Question: In my 'PFQueryTableViewController', the custom 'PFTableViewCell's' dont have any separators and i don't know why.

I didn't find anything when googeling.
What am I doing wrong?
'''
class CategoryTableViewController: PFQueryTableViewController {
override func viewDidLoad() {
super.viewDidLoad()
}
override func viewWillAppear(animated: Bool) {
super.viewWillAppear(animated)
self.loadObjects()
}
// Initialise the PFQueryTable tableview
override init(style: UITableViewStyle, className: String?) {
super.init(style: style, className: className)
}
required init(coder aDecoder: NSCoder) {
super.init(coder: aDecoder)
// Configure the PFQueryTableView
self.parseClassName = "Category"
self.pullToRefreshEnabled = true
self.paginationEnabled = false
}
override func didReceiveMemoryWarning() {
super.didReceiveMemoryWarning()
// Dispose of any resources that can be recreated.
}
// Mark - PFQueryTableViewController
override func queryForTable() -> PFQuery {
var query = PFQuery(className: self.parseClassName!)
return query
}
// Mark: UITableViewDataSource
override func tableView(tableView: UITableView, cellForRowAtIndexPath indexPath: NSIndexPath, object: PFObject!) -> (PFTableViewCell!) {
var cell = self.tableView.dequeueReusableCellWithIdentifier("cell") as! PFTableViewCell
cell.accessoryType = UITableViewCellAccessoryType.Checkmark
cell.textLabel?.text = object["name"] as? String
return cell
}
}
'''
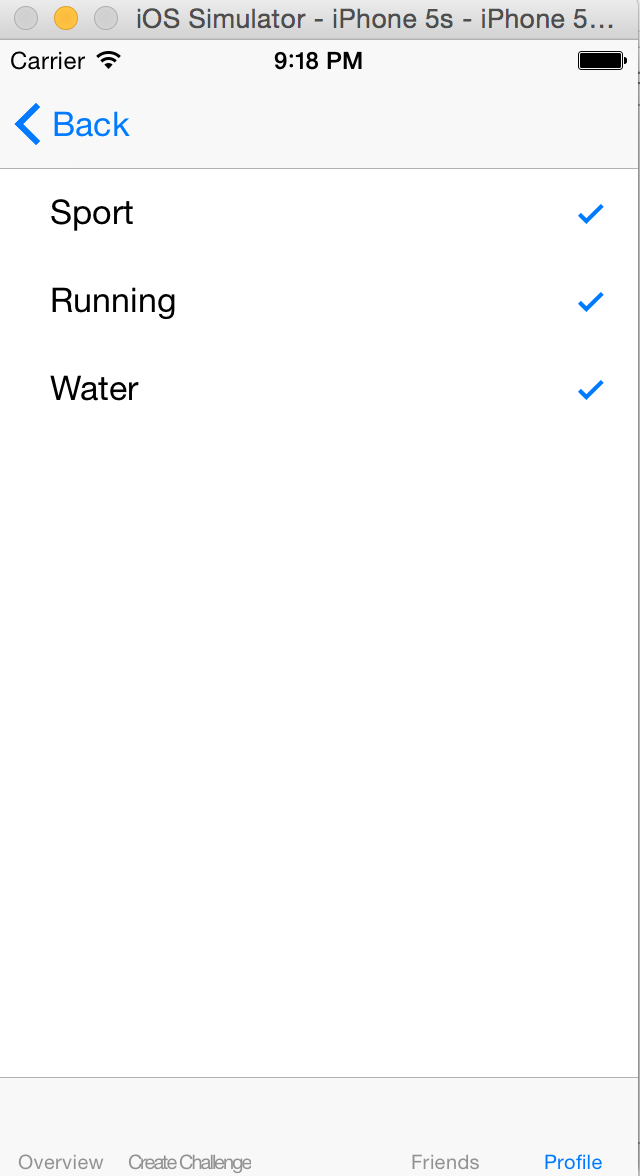
Answer: I had the same problem. Didn't find out what causes it yet, but here's a hack that I did which might help you too. In add this:
'''
var separator = CALayer()
separator.backgroundColor = UIColor.lightGrayColor().colorWithAlphaComponent(0.2).CGColor
separator.frame = CGRectMake(0, 100, self.view.frame.size.width, 1);
cell.layer.addSublayer(separator)
'''
This will add a 1px layer that looks like a separator. You can play with the color, width of it.